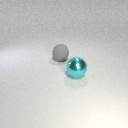
large cyan metal sphere in front of large gray rubber sphere